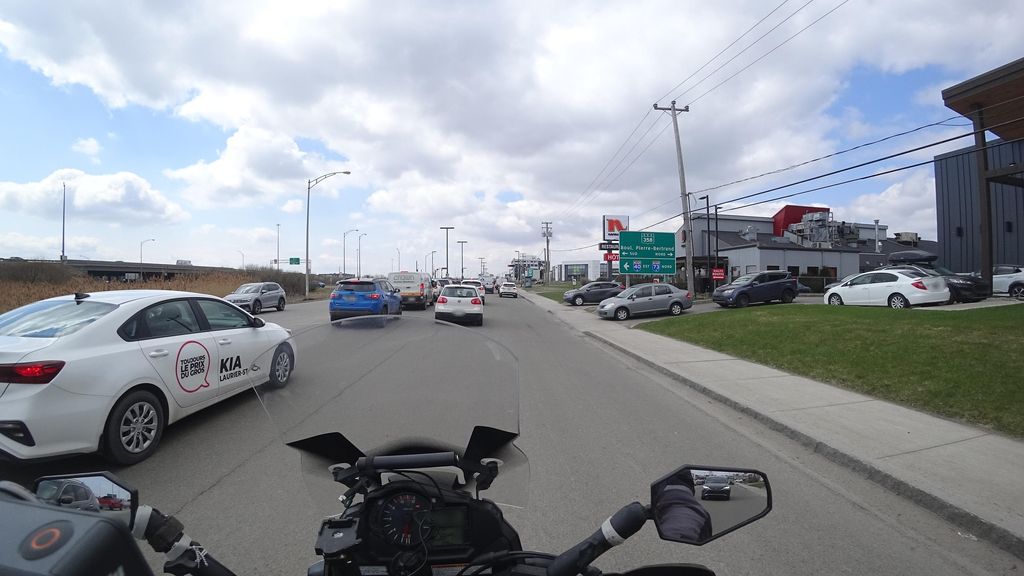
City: quebec_city